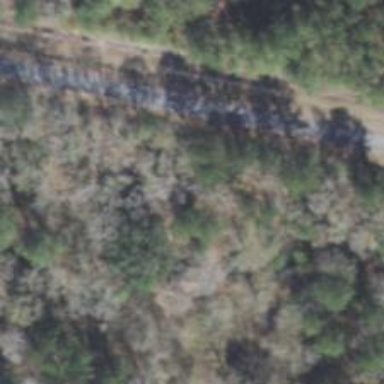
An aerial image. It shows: Abandoned road.